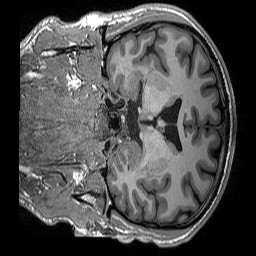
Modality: T1w
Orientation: coronal
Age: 29
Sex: male
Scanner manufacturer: siemens
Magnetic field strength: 3 T
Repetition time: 2.3 s
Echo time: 0.00298 s